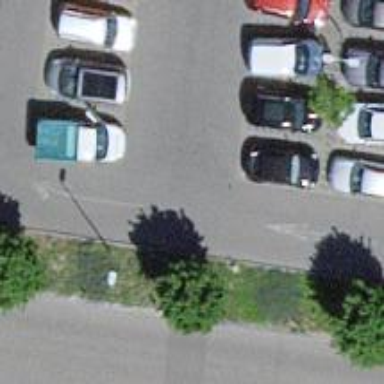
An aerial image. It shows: Parking aisle designated as service road.